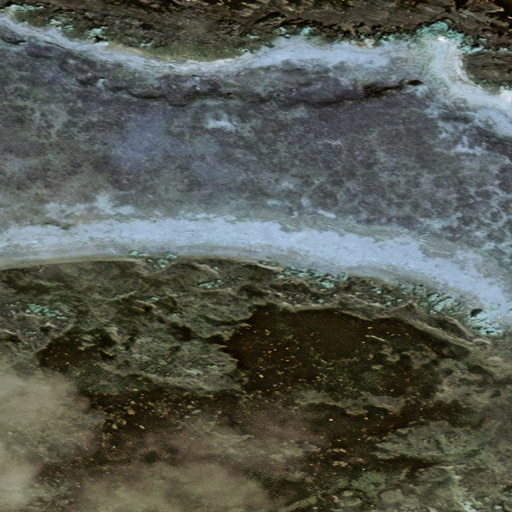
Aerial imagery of island in Alaska named Umla Island containing only unknown